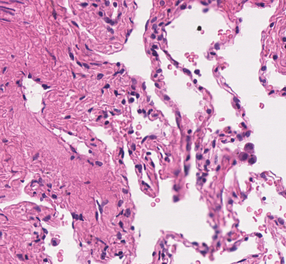
Tumor epithelial tissue: no
Tumor-associated stroma tissue: no
Normal tissue: yes